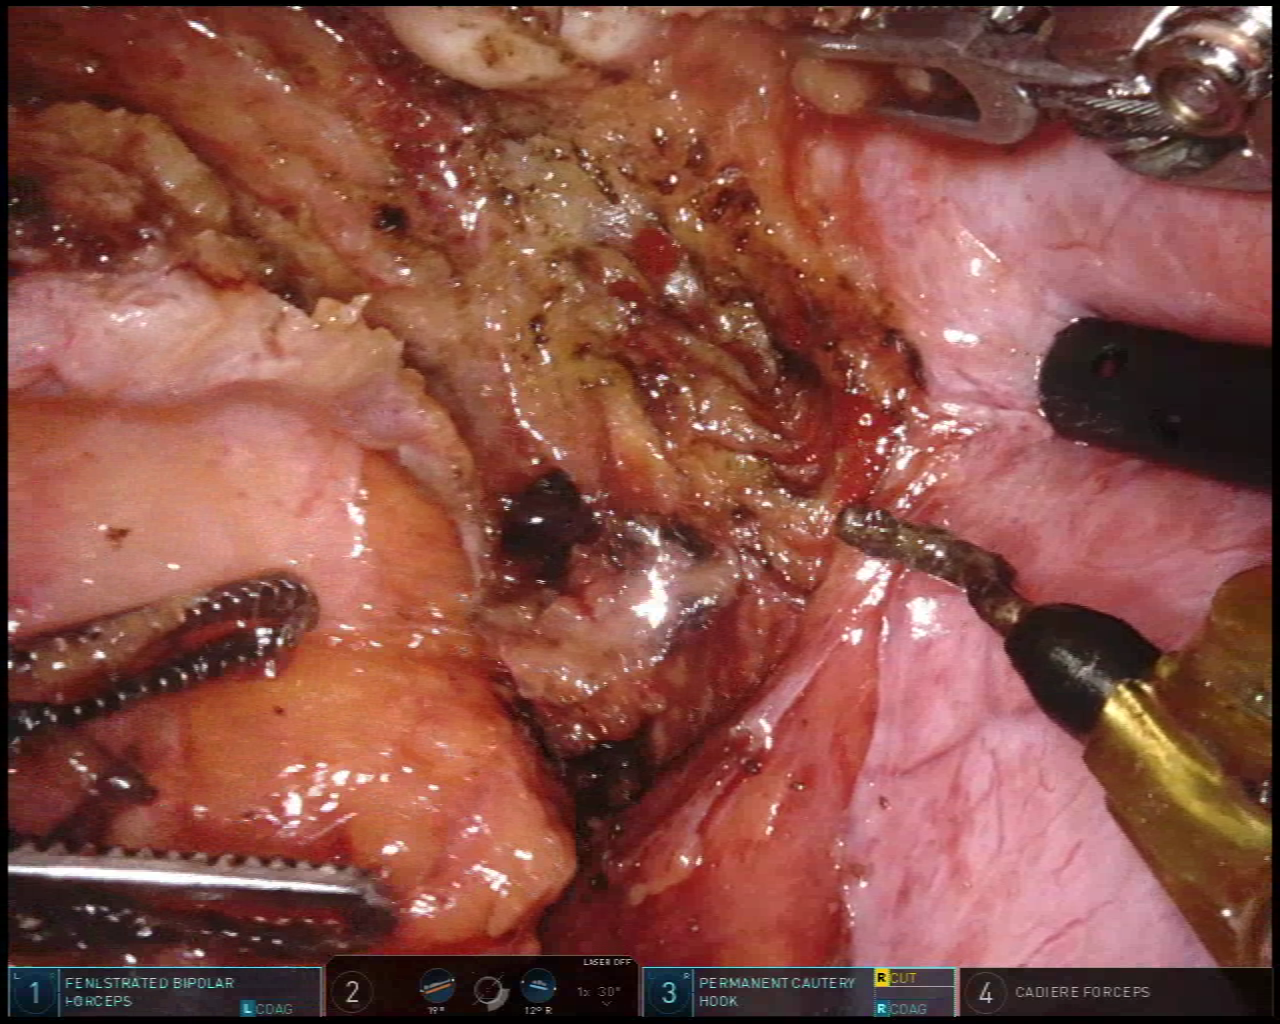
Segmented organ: vesicular_glands
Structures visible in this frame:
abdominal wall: no
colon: no
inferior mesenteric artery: no
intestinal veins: no
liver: no
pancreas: no
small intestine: no
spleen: no
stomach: no
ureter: no
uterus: no
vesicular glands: yes